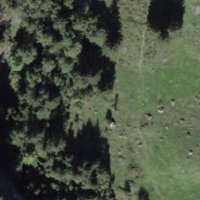
EUNIS habitat code: 48
Species observed at this site:
Orchis mascula